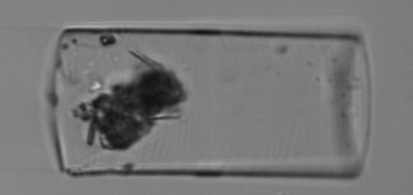
Label: Guinardia_flaccida